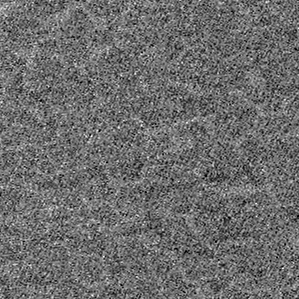
Label: frost